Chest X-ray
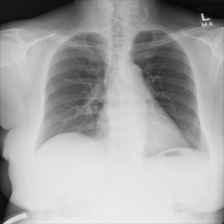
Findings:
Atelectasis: negative
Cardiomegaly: negative
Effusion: negative
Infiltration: positive
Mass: negative
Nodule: negative
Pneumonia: negative
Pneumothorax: negative
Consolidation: negative
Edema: negative
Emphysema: negative
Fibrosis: negative
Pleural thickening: negative
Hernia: negative